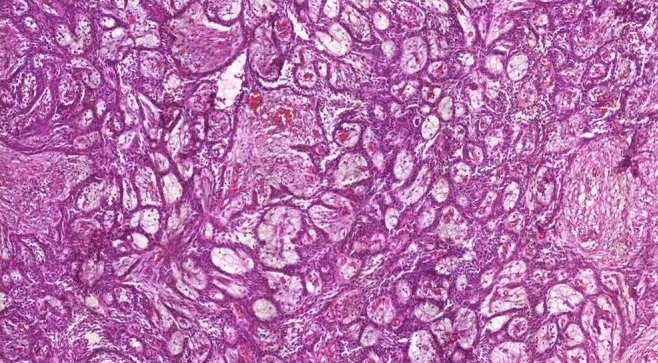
Histopathologic picture of recurrent tumor confirming the diagnosis of ameloblastoma (original magnification, H&E staining, x20).
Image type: pathology (h&e)